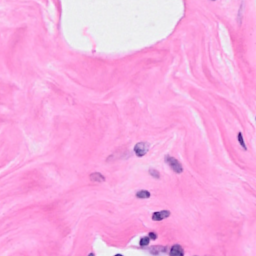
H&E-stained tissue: Breast